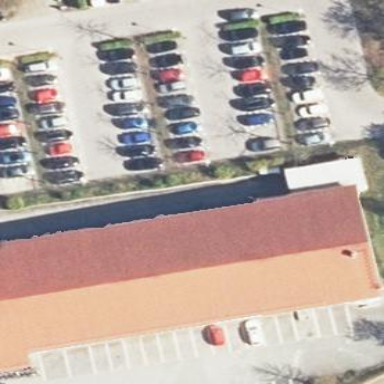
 situated along retail building. The shop is supermarket."